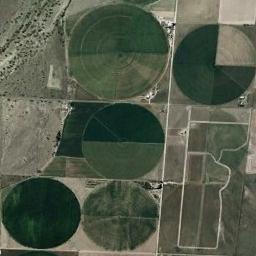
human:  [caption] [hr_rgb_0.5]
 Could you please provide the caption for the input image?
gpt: There are some green circle farmland in the bare land .

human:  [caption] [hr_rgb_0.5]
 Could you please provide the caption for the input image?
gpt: Several dark green and khaki circular farmlands with different radii are surrounded by wasteland while some roads and chaparrals beside .

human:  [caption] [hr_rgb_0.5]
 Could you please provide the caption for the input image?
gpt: Five dark green, Light green, And tan mixed circular fields .

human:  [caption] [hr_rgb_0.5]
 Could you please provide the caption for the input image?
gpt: There is no circular field in the lower right corner .

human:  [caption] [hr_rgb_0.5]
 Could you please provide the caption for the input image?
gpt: There are five circular farmlands one of which are bigger .